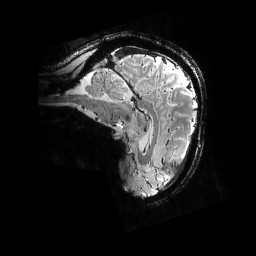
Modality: T2starw
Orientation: sagittal
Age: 29
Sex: male
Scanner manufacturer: siemens
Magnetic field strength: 6.98 T
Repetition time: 4.91 s
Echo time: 0.016 s